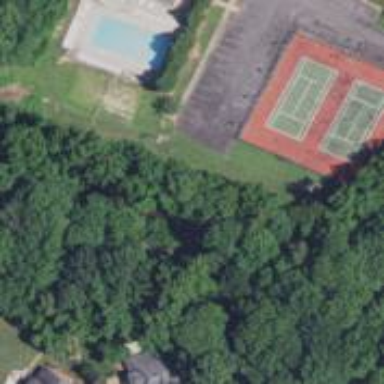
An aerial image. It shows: Tennis court in leisure pitch.